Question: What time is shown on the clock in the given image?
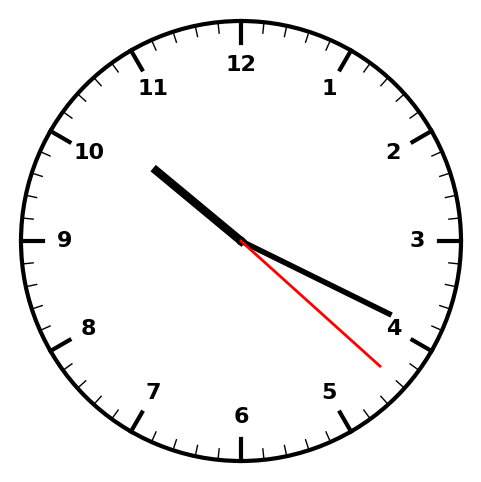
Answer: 10:19:22